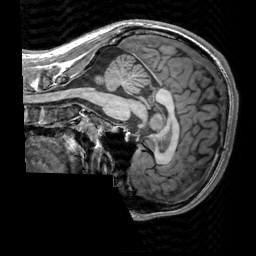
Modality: T1w
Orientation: sagittal
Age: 24
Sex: male
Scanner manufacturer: siemens
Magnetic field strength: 3 T
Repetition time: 2.3 s
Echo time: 0.00303 s